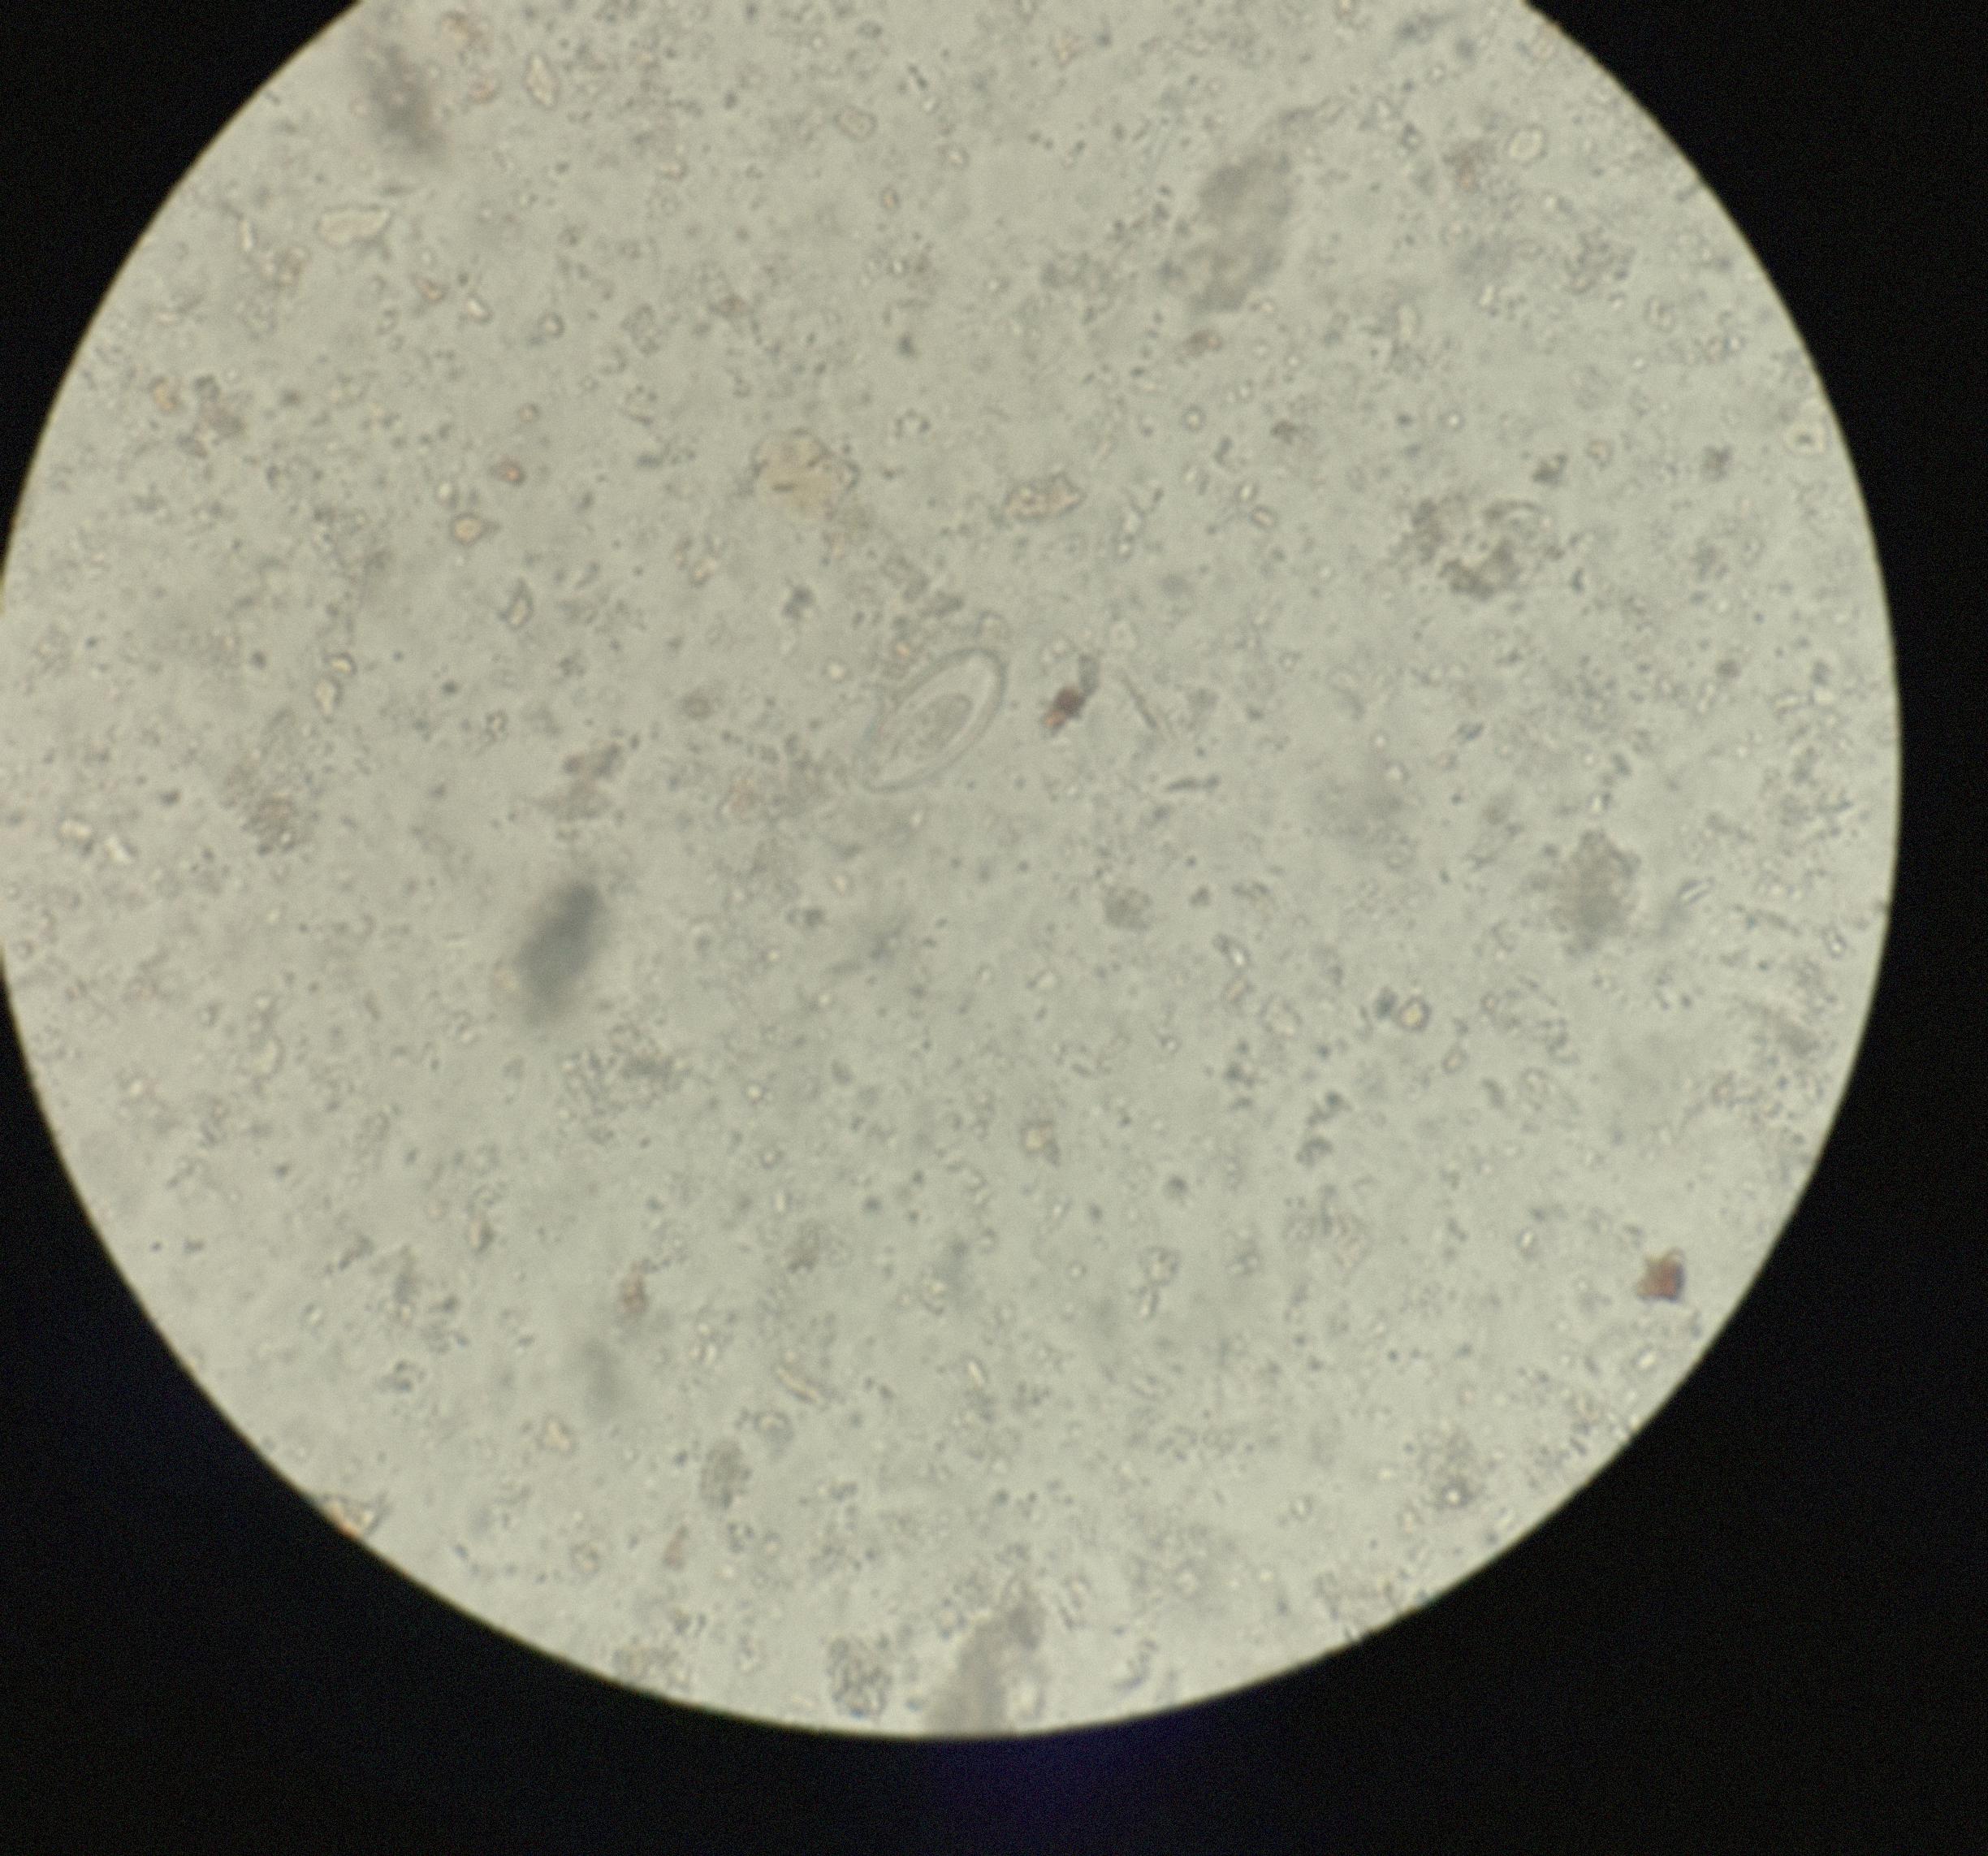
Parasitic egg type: Enterobius vermicularis